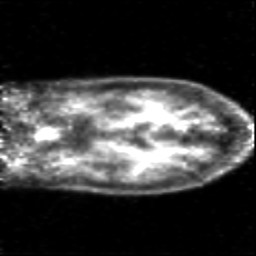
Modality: PET
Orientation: coronal
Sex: female
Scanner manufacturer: siemens